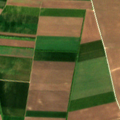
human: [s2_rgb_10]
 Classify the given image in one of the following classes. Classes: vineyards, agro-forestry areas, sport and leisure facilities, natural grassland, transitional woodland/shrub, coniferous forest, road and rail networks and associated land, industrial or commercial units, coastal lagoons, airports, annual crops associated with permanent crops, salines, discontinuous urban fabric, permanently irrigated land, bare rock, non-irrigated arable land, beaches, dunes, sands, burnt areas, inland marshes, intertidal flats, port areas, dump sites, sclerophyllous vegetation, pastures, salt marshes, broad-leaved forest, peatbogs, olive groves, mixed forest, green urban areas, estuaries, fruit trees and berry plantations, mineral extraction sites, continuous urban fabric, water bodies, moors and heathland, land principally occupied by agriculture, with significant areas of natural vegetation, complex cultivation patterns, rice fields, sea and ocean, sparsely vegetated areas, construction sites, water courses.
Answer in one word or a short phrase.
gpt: non-irrigated arable land